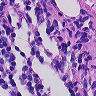
Metastatic tissue present: no